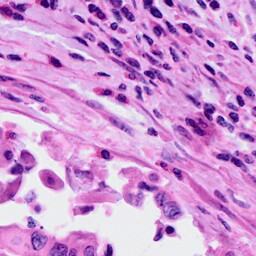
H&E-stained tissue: Cervix